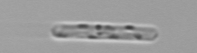
Label: Cerataulina_pelagica